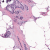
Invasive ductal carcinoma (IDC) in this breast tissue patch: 1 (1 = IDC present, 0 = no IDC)